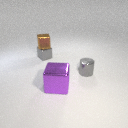
large purple metal cube to the right of small gray metal cube